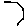
Label: hexagon